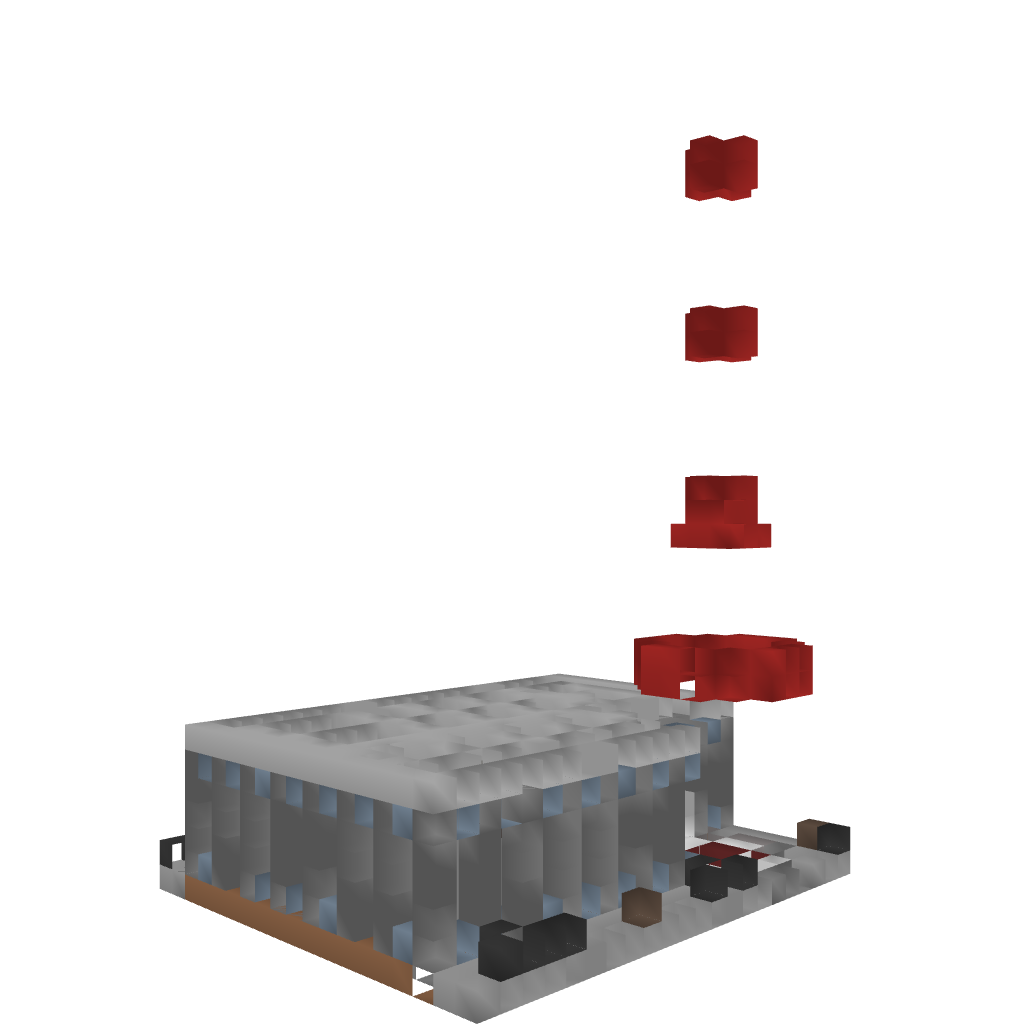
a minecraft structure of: Medium Factory